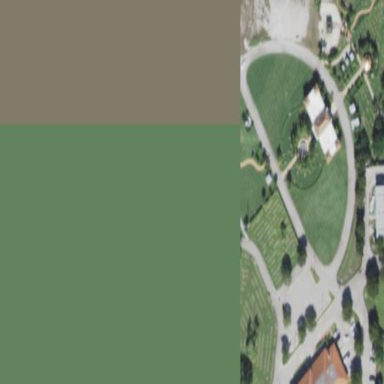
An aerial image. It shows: Grave yard.